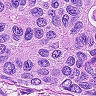
Metastatic tissue present: yes